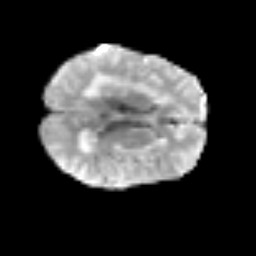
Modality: T2w
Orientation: axial
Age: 62
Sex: female
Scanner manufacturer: siemens
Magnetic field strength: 3 T
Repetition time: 3.2 s
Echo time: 0.081 s